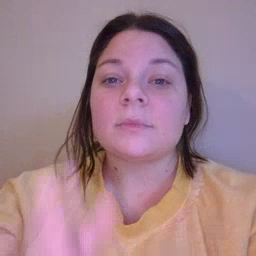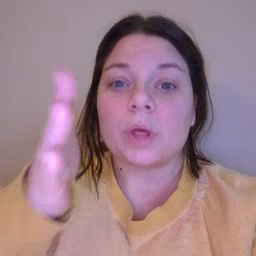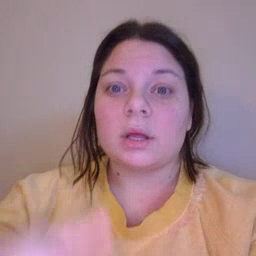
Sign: will